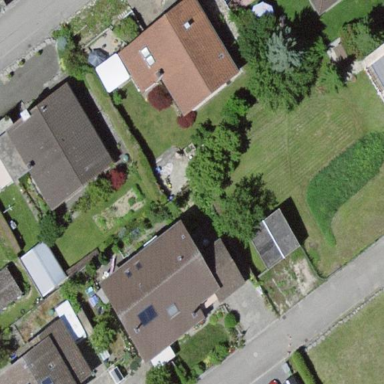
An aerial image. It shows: Garage.